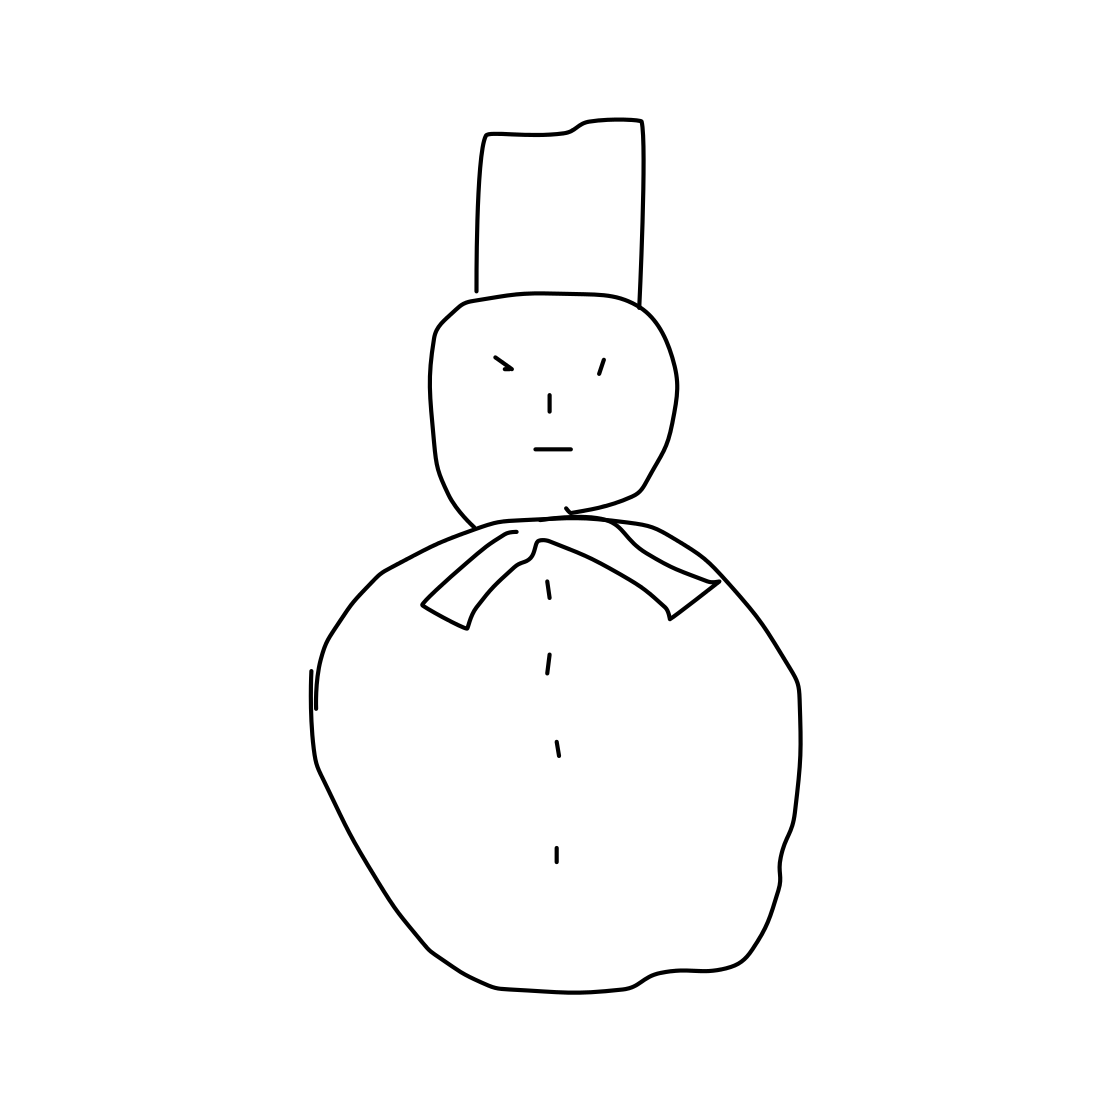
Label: snowman